Question: User can select some images to the screen, and be able to select/drag/move/zoom/rotate each image. When an image is selected, it will have a blue border. And user can also bring an image to the front or background.
Here is sample picture in the following: there are two images(girls) on a star-background. The top one has been selected(it has a blue border).

I don't know have to implement it. For several days of learning, I can now drag/move/zoom/rotate a single image(inside an imageview, and scaled by matrix). But I don't know how to handle multi-images.
I want to know:
1. Is it still a good idea to use ImageView(for each image), or what classes should I use?
2. How to implement the orders? (so I can bring them to front or background)
3. How to determine which image has been selected
4. How to find and draw the border of selected image?
For now, I just know how to use ImageView, but I'm not sure if I can use it to implement this task. Please give me some advices, thanks !
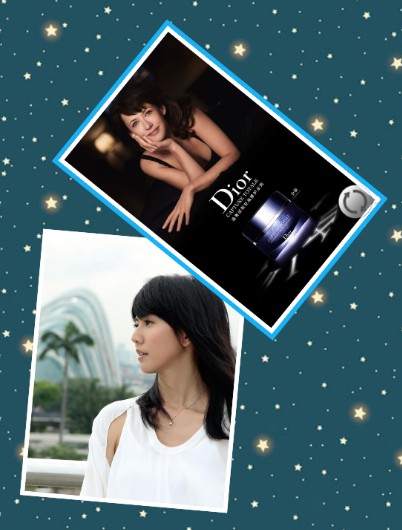
Answer: Drawing everything directly onto a Canvas is one way of doing it. There is an article that covers the basics of using a Canvas. You can read it <URL>
There is one major downside in doing this - you have to handle all the input events by yourself. The API won't tell you which image has been clicked, or dragged. You'll have to implement that by yourself.